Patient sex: M
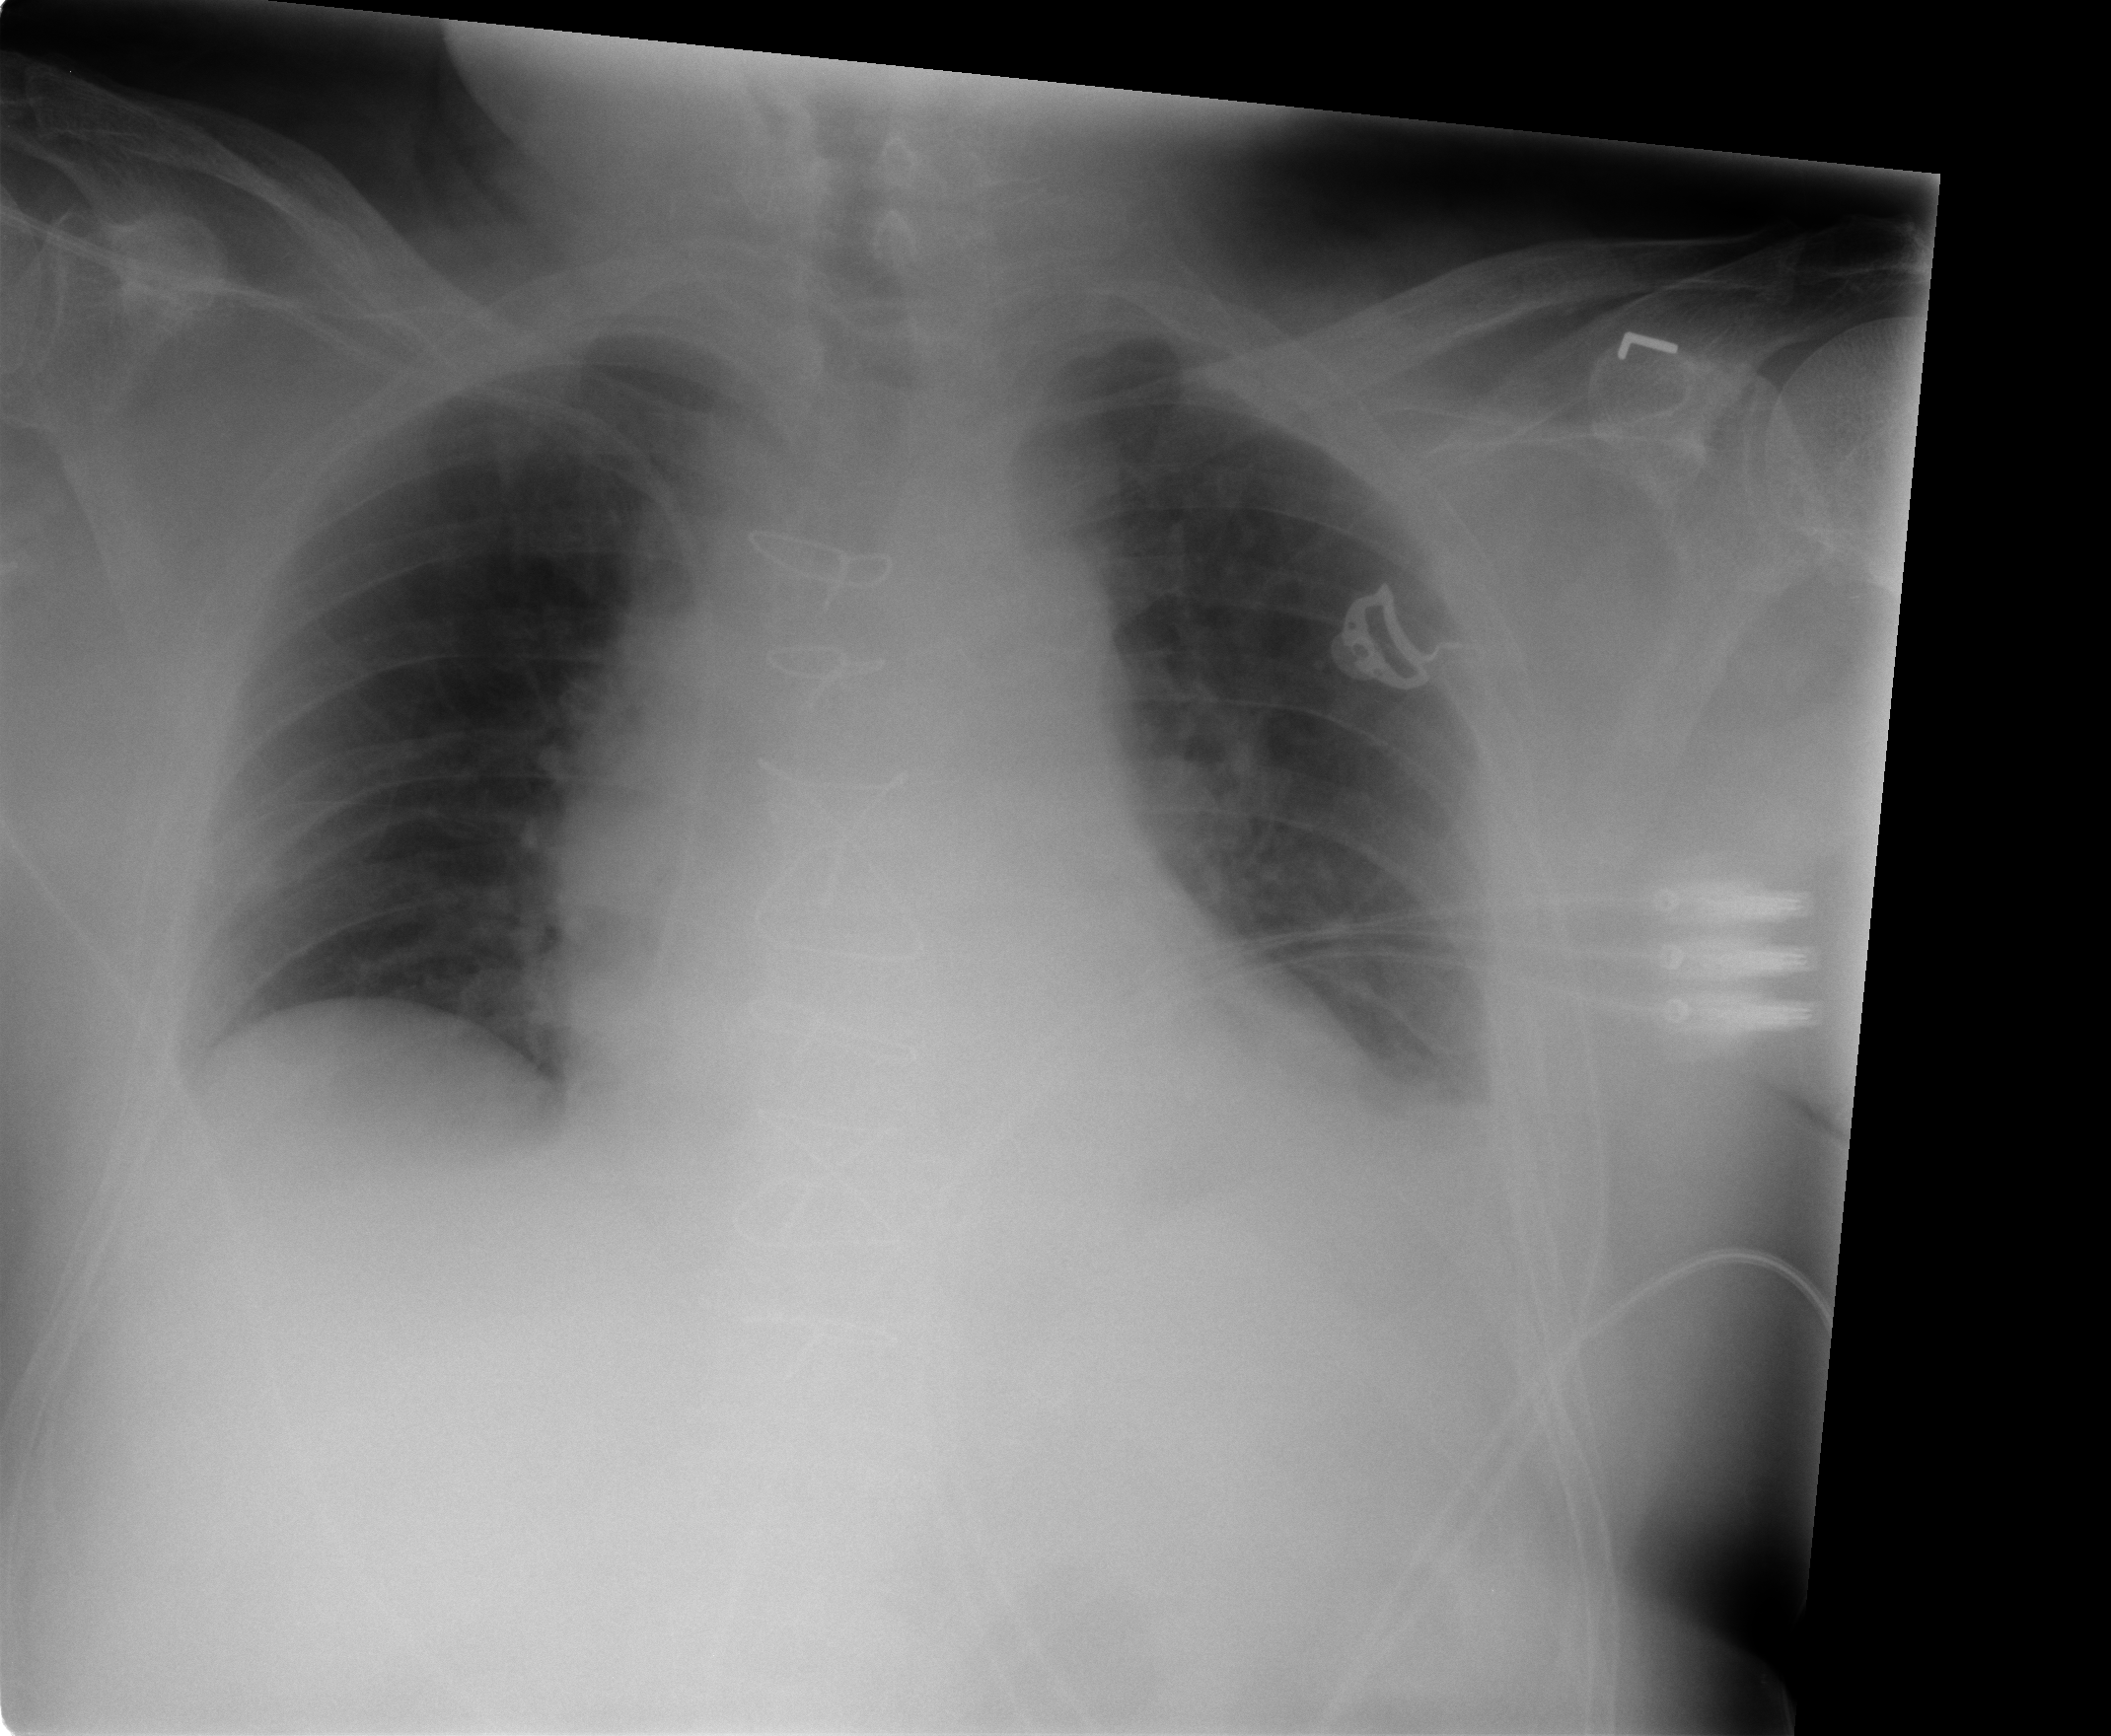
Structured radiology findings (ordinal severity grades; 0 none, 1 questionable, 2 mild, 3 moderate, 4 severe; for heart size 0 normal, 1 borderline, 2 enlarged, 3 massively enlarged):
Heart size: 1
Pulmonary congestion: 2
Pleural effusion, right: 0
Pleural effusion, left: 2
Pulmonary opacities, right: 0
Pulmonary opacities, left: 0
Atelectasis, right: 2
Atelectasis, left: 2